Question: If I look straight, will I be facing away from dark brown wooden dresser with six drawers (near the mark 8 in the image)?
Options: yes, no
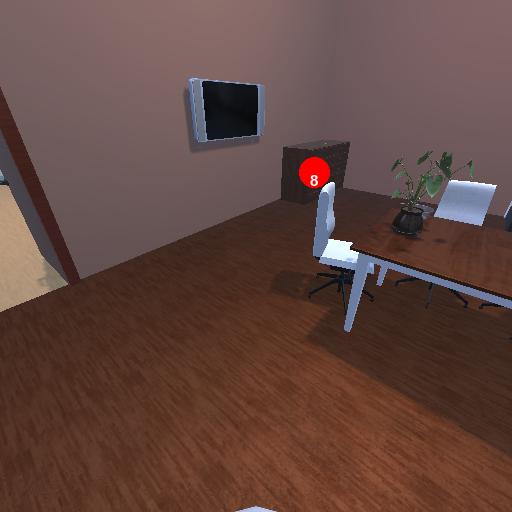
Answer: yes